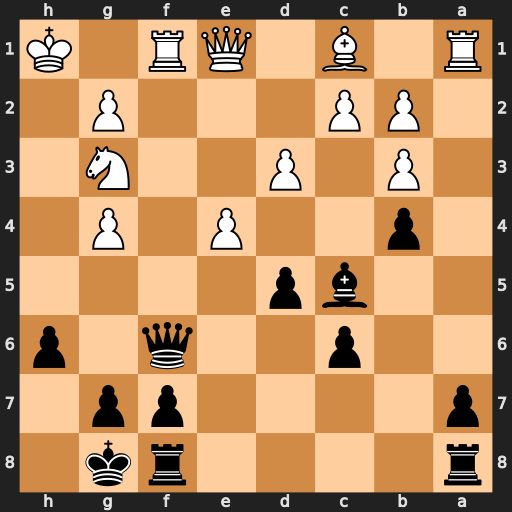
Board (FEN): r4rk1/p4pp1/2p2q1p/2bp4/1p2P1P1/1P1P2N1/1PP3P1/R1B1QR1K
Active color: b
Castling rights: -
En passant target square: -
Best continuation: Qh4#